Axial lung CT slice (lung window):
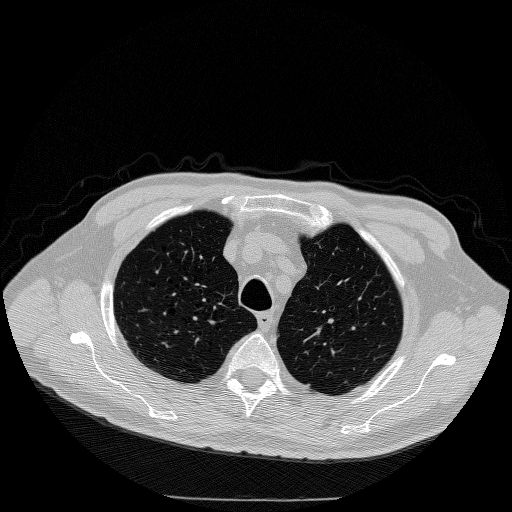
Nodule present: no